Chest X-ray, AP view. Patient: 38 years old, sex F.
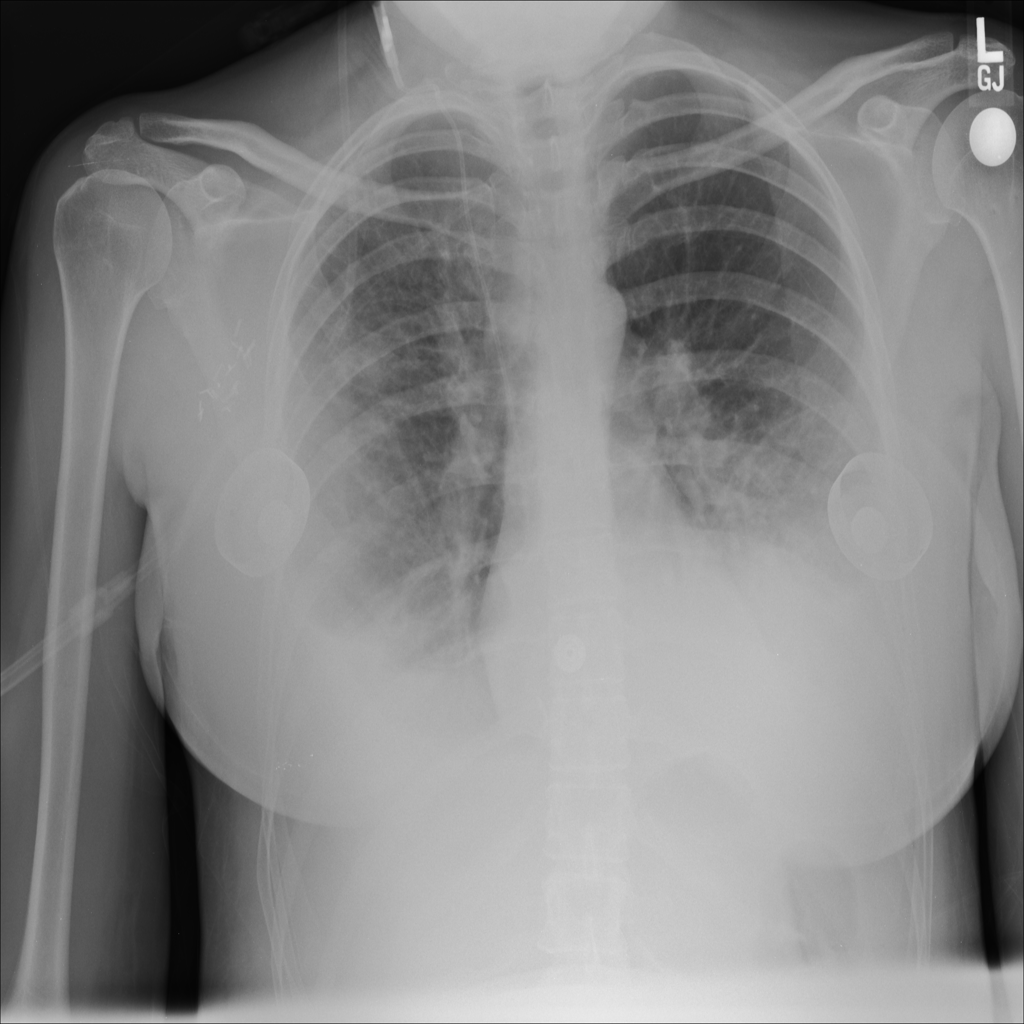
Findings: No Finding